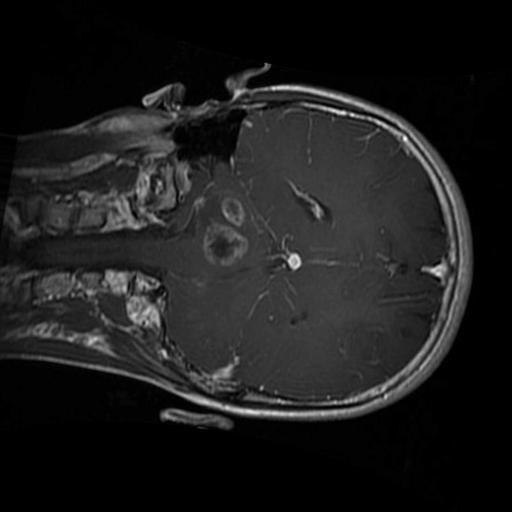
Label: brain_glioma